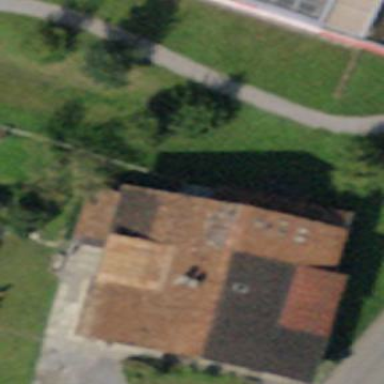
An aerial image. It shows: Residential building.